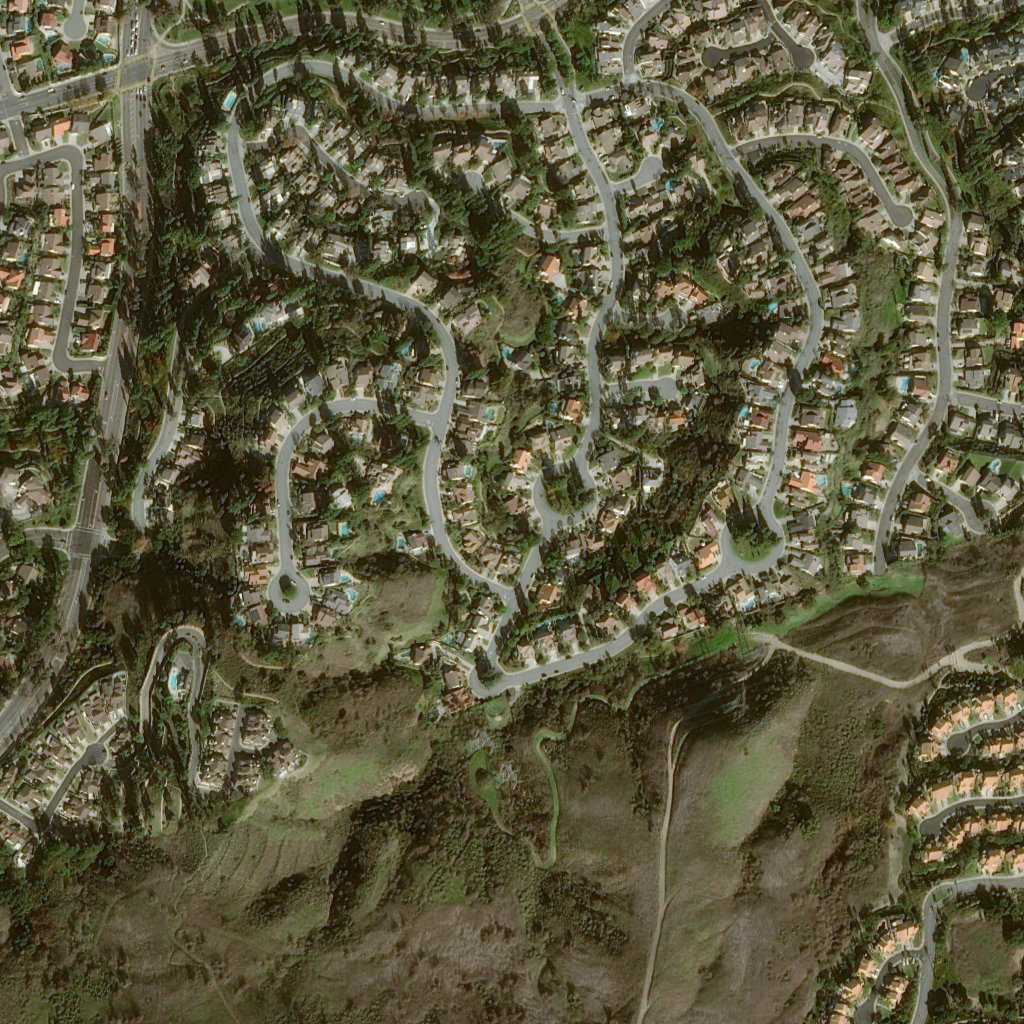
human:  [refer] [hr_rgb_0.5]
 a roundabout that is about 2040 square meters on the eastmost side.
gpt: <box>[[70, 49, 77, 56, 0]]</box>